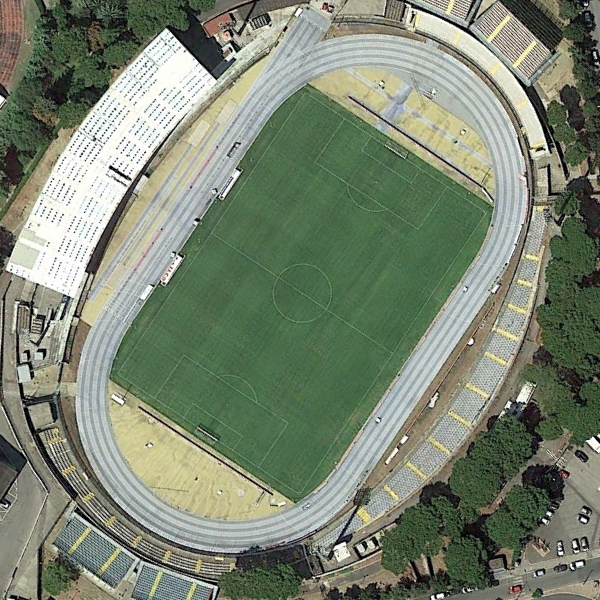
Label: Stadium